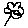
Label: flower